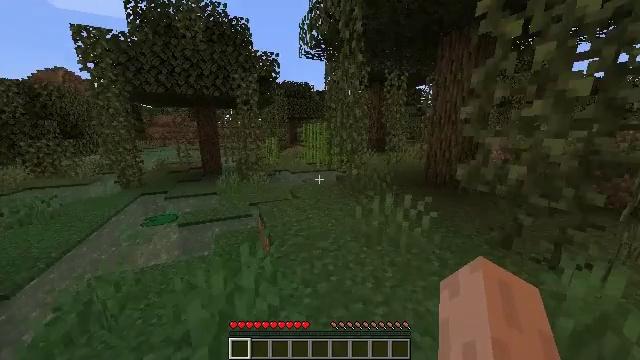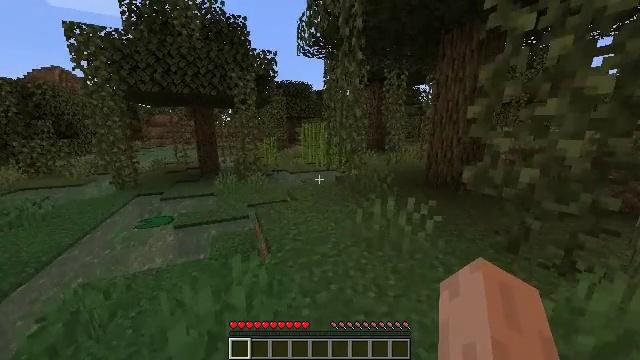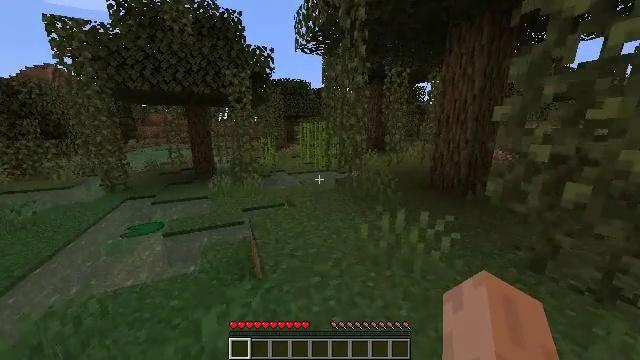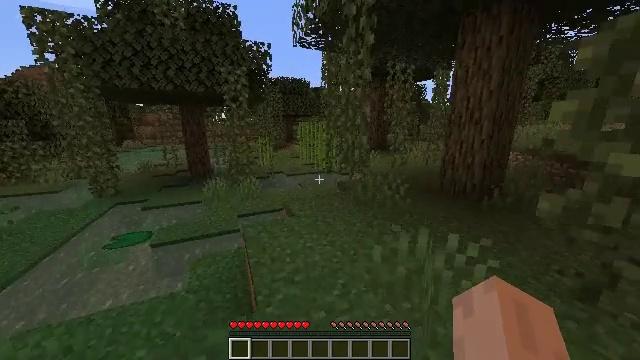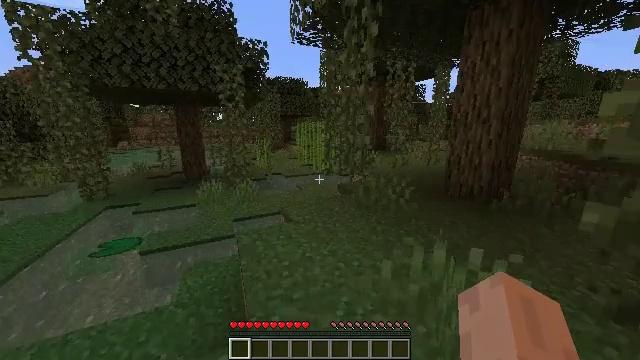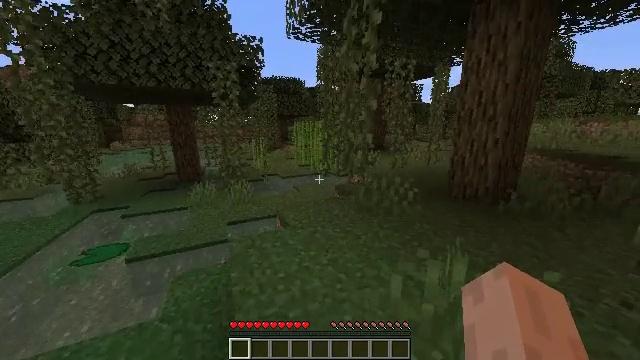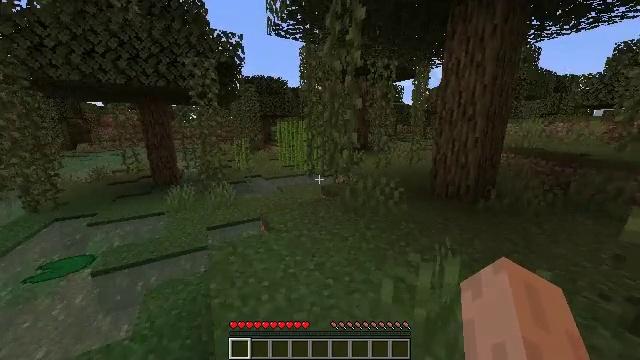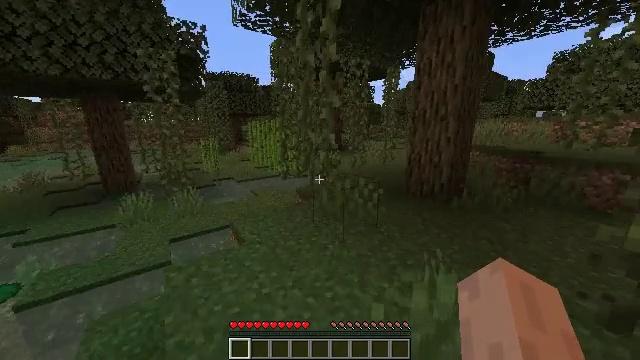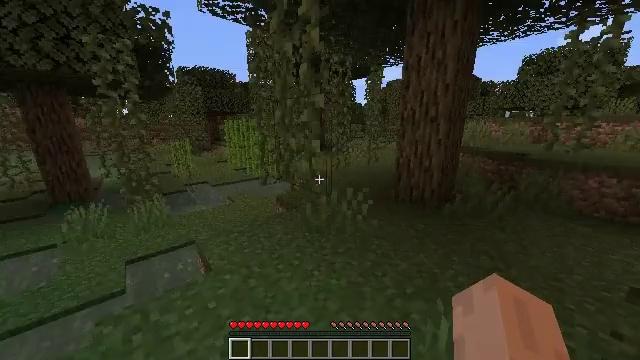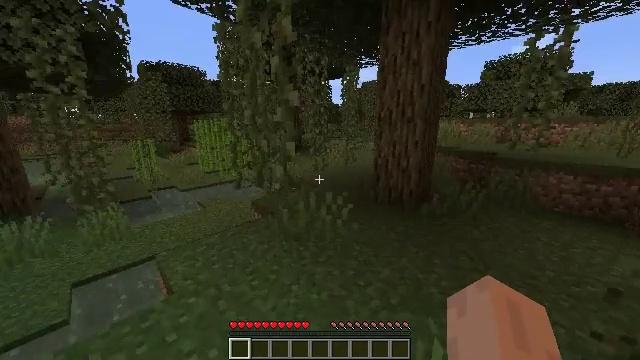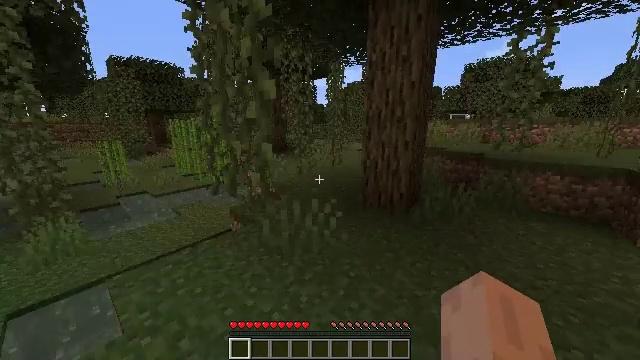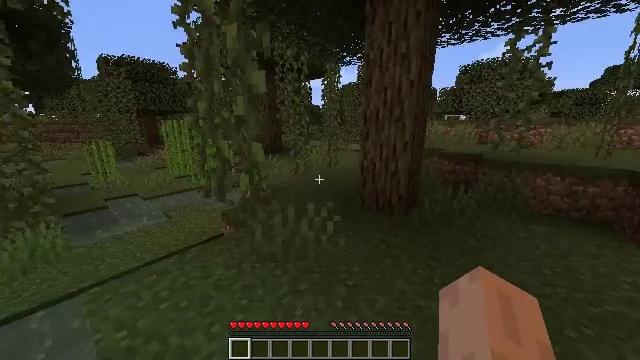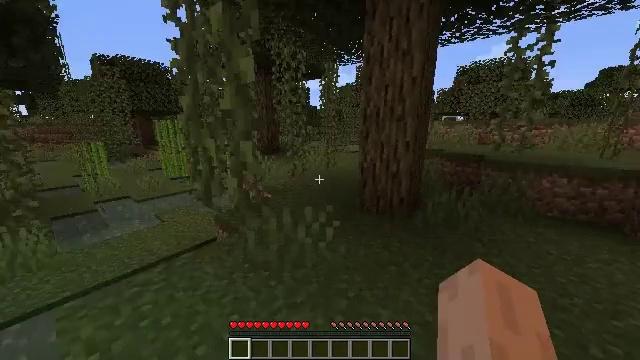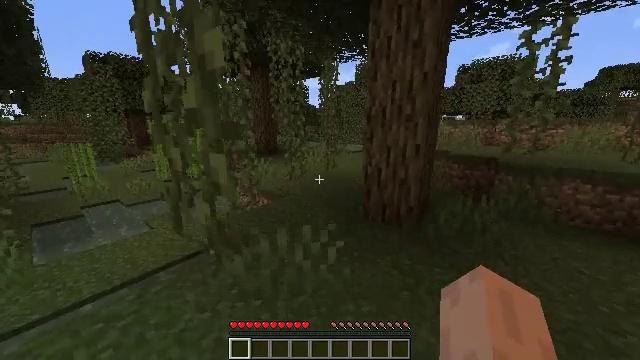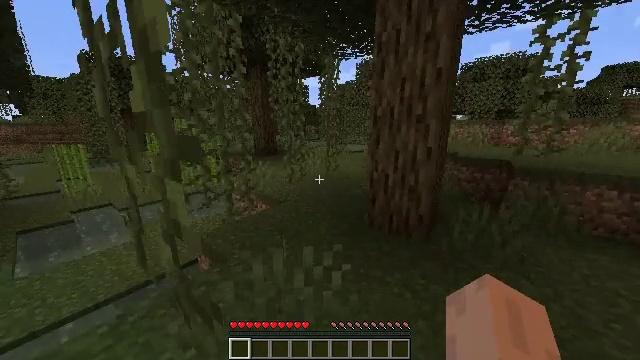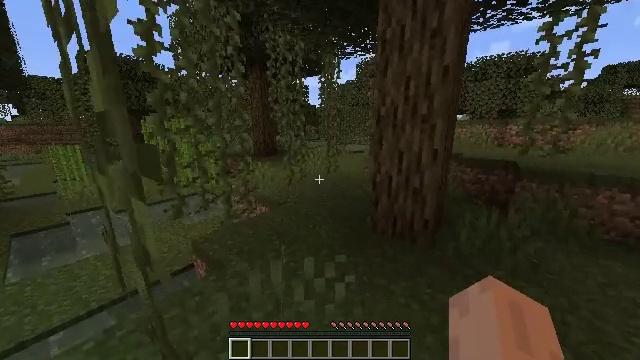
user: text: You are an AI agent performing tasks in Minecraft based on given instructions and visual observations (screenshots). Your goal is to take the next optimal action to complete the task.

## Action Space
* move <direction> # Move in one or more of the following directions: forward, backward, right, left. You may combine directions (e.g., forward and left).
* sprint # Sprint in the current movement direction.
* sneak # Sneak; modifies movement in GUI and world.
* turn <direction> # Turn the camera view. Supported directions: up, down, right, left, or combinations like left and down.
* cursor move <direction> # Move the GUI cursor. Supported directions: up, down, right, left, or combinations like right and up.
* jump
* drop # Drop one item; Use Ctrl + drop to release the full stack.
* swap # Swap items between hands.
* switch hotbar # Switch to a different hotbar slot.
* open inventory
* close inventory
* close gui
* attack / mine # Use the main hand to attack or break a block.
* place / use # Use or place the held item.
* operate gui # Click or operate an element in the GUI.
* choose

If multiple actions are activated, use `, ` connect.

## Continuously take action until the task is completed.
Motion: motion action
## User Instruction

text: Break the blue orchid to collect it.
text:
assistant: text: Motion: move forward, sprint
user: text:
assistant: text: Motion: move forward, sprint
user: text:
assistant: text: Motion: move forward, sprint
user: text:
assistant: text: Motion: move forward, sprint
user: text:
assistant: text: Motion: move forward, sprint
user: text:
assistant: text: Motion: move forward, sprint, turn right
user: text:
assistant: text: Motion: move forward, sprint, turn right
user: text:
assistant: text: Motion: move forward, sprint, turn right
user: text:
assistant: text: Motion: move forward, sprint, turn right
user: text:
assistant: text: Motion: move forward, sprint, turn right
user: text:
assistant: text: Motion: move forward, sprint, turn right
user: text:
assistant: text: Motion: move forward, sprint
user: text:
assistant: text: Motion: move forward, sprint
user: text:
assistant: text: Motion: move forward, sprint
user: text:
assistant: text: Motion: move forward, sprint
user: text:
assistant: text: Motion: move forward, sprint
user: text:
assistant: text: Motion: move forward, sprint
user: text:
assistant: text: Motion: move forward, sprint
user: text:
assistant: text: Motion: move forward, sprint
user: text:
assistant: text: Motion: move forward, sprint
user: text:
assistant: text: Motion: move forward, sprint
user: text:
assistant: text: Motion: move forward, sprint
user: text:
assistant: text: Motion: move forward, sprint
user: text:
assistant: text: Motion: move forward, sprint
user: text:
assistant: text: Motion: move forward, sprint
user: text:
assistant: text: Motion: move forward, sprint
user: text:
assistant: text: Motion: move forward, sprint, turn right
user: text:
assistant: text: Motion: move forward, sprint, turn right
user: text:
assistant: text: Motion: move forward, sprint
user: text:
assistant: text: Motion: move forward, sprint, jump